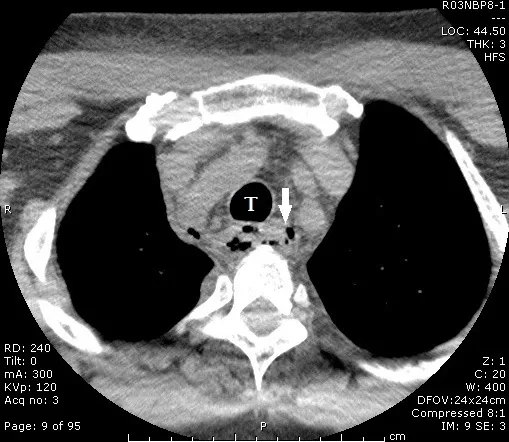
Computed tomography (CT) of the neck showing extensive edema and air within the upper mediastinum (arrow) tracking adjacent to trachea (labeled T).
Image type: radiology (ct)